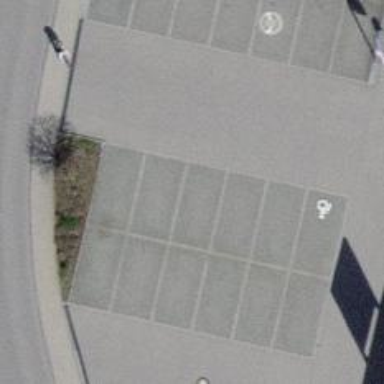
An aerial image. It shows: Asphalt parking aisle road for service vehicles.